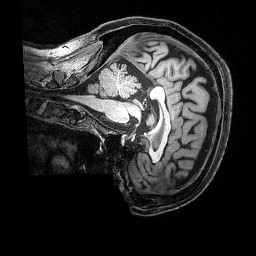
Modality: T1w
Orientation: sagittal
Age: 69
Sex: female
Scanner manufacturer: siemens
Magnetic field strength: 3 T
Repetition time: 2.5 s
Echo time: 0.00369 s